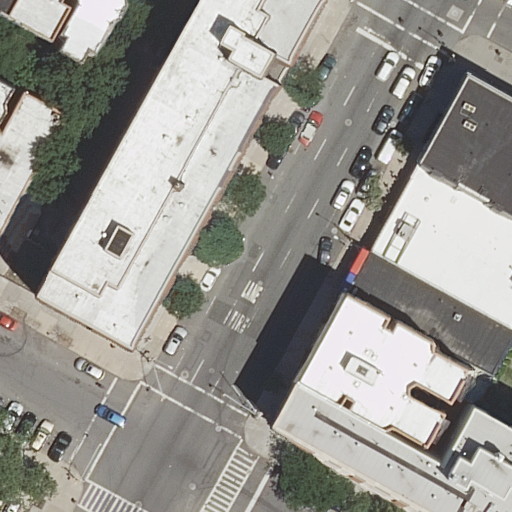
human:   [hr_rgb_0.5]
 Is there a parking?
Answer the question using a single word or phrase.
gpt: yes

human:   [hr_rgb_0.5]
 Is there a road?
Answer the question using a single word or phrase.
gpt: yes

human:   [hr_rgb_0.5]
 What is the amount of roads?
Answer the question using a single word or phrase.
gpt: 3

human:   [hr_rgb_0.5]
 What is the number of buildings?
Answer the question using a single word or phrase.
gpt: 12

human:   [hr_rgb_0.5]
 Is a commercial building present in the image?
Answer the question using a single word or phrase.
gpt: no

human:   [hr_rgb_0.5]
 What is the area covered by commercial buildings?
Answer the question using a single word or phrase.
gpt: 0m2

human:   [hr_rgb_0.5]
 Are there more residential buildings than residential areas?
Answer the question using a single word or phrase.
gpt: yes

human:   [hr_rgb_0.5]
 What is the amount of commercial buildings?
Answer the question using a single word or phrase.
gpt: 0

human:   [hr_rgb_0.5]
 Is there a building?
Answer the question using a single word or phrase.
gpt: yes

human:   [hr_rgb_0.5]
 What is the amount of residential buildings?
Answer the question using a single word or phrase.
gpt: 12

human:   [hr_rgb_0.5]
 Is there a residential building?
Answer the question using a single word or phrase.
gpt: yes

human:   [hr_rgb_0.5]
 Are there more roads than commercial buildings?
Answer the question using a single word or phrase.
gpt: yes

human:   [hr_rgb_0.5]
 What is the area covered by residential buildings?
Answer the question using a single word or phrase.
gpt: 2574m2

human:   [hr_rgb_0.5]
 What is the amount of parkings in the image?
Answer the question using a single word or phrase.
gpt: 1

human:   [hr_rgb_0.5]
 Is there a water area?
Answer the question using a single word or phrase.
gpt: no

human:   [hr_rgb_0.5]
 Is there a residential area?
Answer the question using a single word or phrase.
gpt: yes

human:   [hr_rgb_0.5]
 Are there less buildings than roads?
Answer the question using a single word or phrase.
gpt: no

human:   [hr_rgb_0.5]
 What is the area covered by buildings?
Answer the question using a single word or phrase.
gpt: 2574m2

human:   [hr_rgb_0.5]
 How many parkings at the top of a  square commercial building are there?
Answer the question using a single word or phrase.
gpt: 0

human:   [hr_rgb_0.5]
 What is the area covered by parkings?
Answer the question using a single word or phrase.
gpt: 19m2

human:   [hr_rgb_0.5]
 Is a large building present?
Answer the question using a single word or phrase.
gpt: no

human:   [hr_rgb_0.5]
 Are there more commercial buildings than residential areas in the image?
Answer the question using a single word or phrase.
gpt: no

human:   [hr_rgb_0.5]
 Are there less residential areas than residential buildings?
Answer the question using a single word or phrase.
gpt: yes

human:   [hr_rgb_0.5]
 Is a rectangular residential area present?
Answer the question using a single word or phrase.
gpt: yes

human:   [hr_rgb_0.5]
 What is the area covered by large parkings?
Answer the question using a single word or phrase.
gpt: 0m2

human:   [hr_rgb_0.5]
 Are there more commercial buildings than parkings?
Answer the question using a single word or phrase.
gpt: no

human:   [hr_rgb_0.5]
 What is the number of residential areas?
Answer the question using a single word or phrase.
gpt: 1

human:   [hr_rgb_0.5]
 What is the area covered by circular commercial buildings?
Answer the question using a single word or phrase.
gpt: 0m2

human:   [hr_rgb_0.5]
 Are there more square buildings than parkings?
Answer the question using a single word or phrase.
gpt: no

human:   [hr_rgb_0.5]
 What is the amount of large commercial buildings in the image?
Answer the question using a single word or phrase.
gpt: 0

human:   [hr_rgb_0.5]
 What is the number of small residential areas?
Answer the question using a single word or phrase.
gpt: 0

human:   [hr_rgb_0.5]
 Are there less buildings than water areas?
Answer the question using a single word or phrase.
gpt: no

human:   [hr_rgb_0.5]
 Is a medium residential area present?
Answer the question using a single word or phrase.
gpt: no

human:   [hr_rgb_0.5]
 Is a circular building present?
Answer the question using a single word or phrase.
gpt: no

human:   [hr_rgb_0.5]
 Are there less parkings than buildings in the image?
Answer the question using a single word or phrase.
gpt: yes

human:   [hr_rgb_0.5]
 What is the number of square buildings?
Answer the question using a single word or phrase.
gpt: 0

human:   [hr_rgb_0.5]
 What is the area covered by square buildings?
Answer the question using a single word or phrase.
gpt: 0m2

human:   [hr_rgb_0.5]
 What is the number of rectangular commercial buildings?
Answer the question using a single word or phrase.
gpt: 0

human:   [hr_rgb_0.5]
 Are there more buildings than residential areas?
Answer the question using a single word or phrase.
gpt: yes

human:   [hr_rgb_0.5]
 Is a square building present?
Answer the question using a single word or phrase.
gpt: no

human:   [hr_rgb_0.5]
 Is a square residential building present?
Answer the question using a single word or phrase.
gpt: no

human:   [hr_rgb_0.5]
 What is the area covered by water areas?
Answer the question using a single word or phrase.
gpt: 0m2

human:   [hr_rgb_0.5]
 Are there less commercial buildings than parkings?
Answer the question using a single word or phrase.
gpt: yes

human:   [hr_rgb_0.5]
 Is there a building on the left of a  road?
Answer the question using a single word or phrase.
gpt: yes

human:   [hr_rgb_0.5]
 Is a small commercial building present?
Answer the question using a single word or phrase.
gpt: no

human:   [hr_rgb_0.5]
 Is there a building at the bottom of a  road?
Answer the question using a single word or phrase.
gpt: yes

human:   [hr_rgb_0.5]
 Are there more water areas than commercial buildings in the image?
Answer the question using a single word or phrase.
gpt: no

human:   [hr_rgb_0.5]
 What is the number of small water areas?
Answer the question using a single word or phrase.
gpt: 0

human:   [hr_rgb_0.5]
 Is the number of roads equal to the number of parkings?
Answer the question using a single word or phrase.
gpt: no

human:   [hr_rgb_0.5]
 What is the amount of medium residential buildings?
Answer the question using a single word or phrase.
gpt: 11

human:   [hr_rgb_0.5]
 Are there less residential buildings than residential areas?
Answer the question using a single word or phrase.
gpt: no

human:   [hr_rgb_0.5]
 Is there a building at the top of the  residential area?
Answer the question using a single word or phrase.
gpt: yes

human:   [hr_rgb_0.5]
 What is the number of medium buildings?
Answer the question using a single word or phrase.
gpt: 11

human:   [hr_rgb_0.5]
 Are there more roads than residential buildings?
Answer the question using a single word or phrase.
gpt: no

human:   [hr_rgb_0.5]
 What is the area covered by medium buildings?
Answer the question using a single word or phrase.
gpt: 2573m2

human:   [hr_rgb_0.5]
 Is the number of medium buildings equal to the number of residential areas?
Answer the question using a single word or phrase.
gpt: no

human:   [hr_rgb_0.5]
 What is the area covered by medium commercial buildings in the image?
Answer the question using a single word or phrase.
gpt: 0m2

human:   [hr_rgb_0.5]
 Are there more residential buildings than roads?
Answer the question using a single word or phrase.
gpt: yes

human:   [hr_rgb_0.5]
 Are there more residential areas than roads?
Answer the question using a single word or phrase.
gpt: no

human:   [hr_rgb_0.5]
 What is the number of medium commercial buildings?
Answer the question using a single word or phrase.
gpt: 0

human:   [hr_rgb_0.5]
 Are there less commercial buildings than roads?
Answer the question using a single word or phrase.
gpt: yes

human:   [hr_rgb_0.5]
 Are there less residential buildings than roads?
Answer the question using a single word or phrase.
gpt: no

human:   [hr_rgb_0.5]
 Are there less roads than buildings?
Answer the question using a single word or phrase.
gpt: yes

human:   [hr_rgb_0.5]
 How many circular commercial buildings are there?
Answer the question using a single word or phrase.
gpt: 0